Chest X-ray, PA view. Patient: 58 years old, sex M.
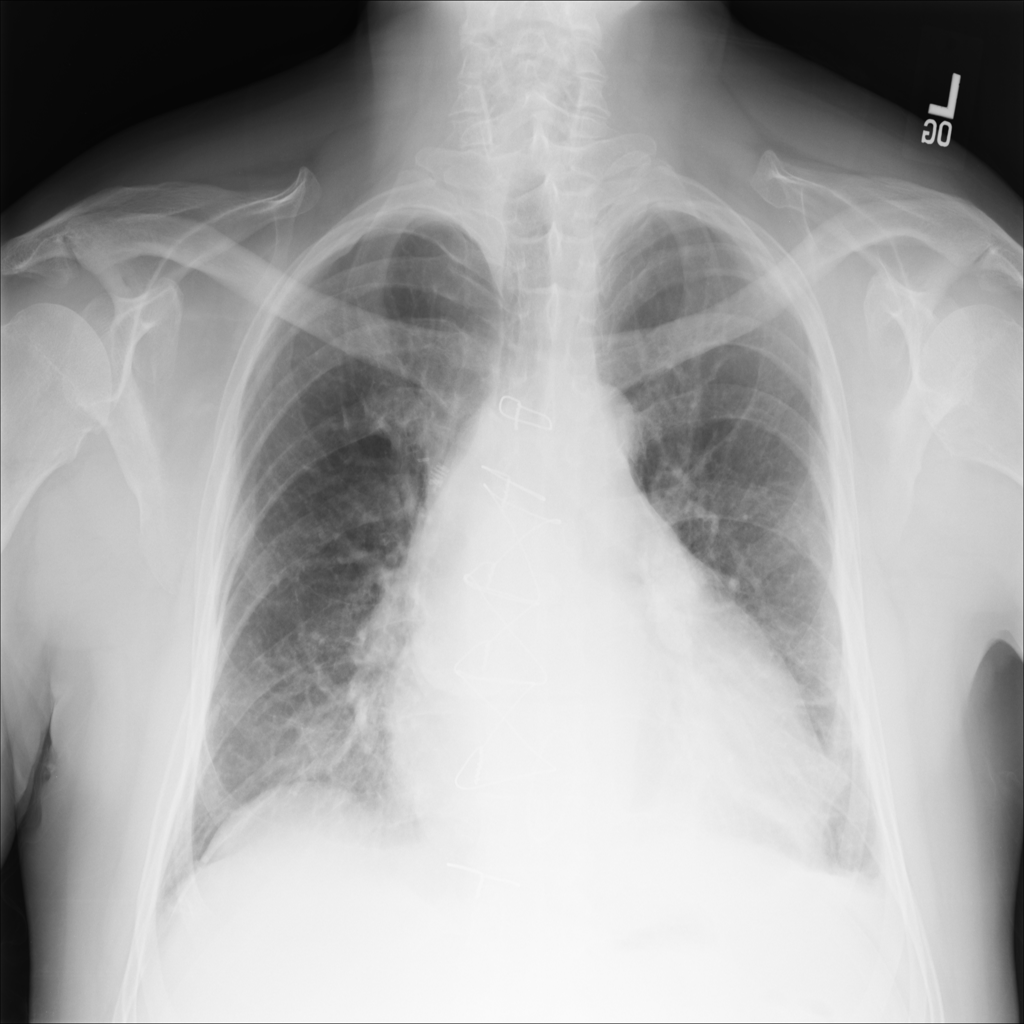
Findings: Cardiomegaly, Effusion